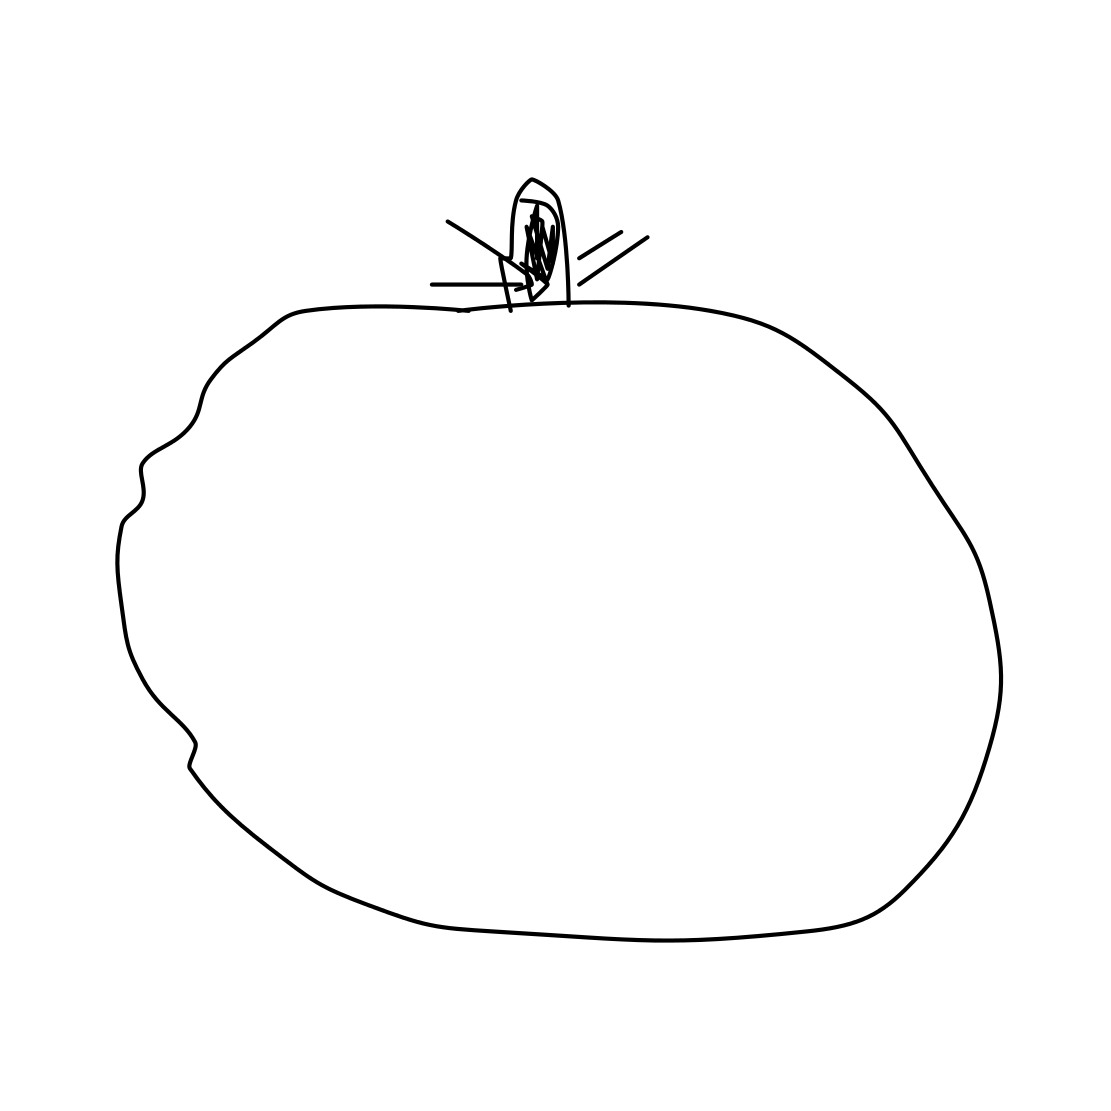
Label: tomato